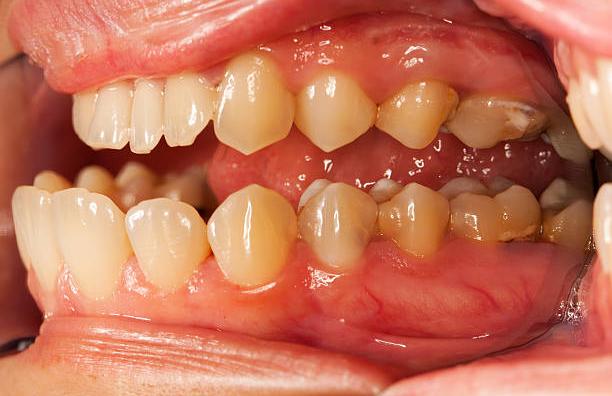
Condition: Gingivitis